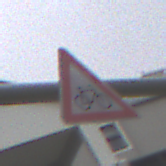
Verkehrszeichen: RadverkehrLinks
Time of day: Midday
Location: Outdoor (Urban)
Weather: Overcast
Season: NotSpecified
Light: Natural